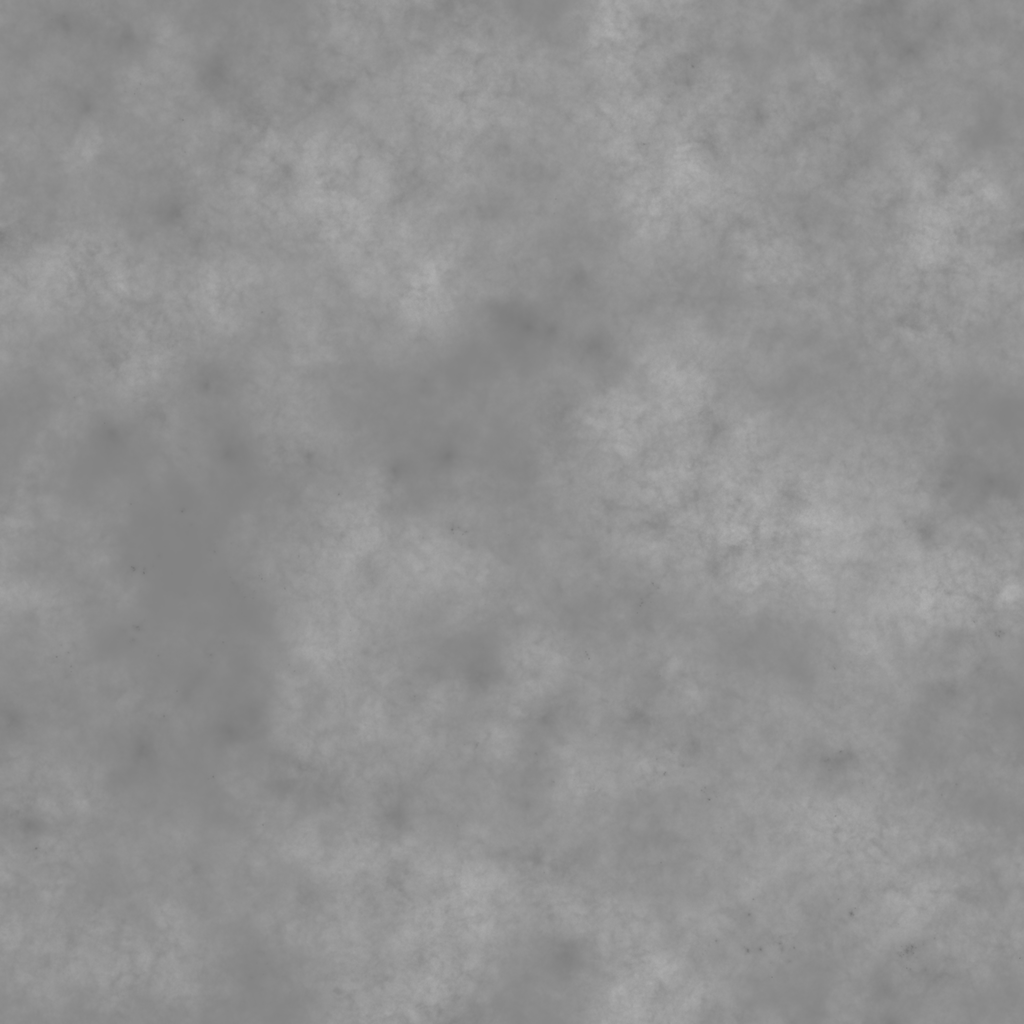
Texture map type: Displacement